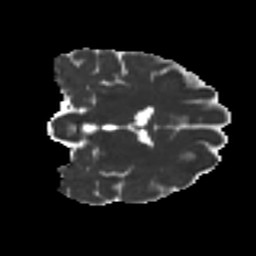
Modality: MD
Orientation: coronal
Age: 34
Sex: female
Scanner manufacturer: ge
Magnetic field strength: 3 T
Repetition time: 7.8 s
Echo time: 0.0606 s